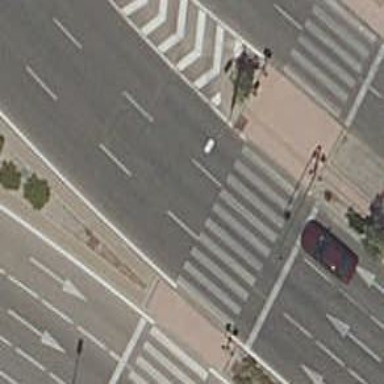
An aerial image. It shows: Zebra crossing with traffic signals.